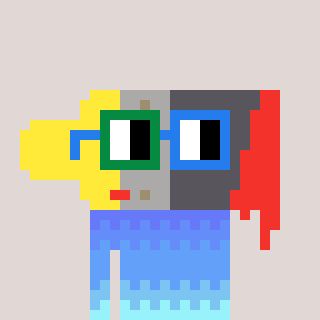
a pixel art character with square green and blue glasses, a paintbrush-shaped head and a teal-colored body on a warm background